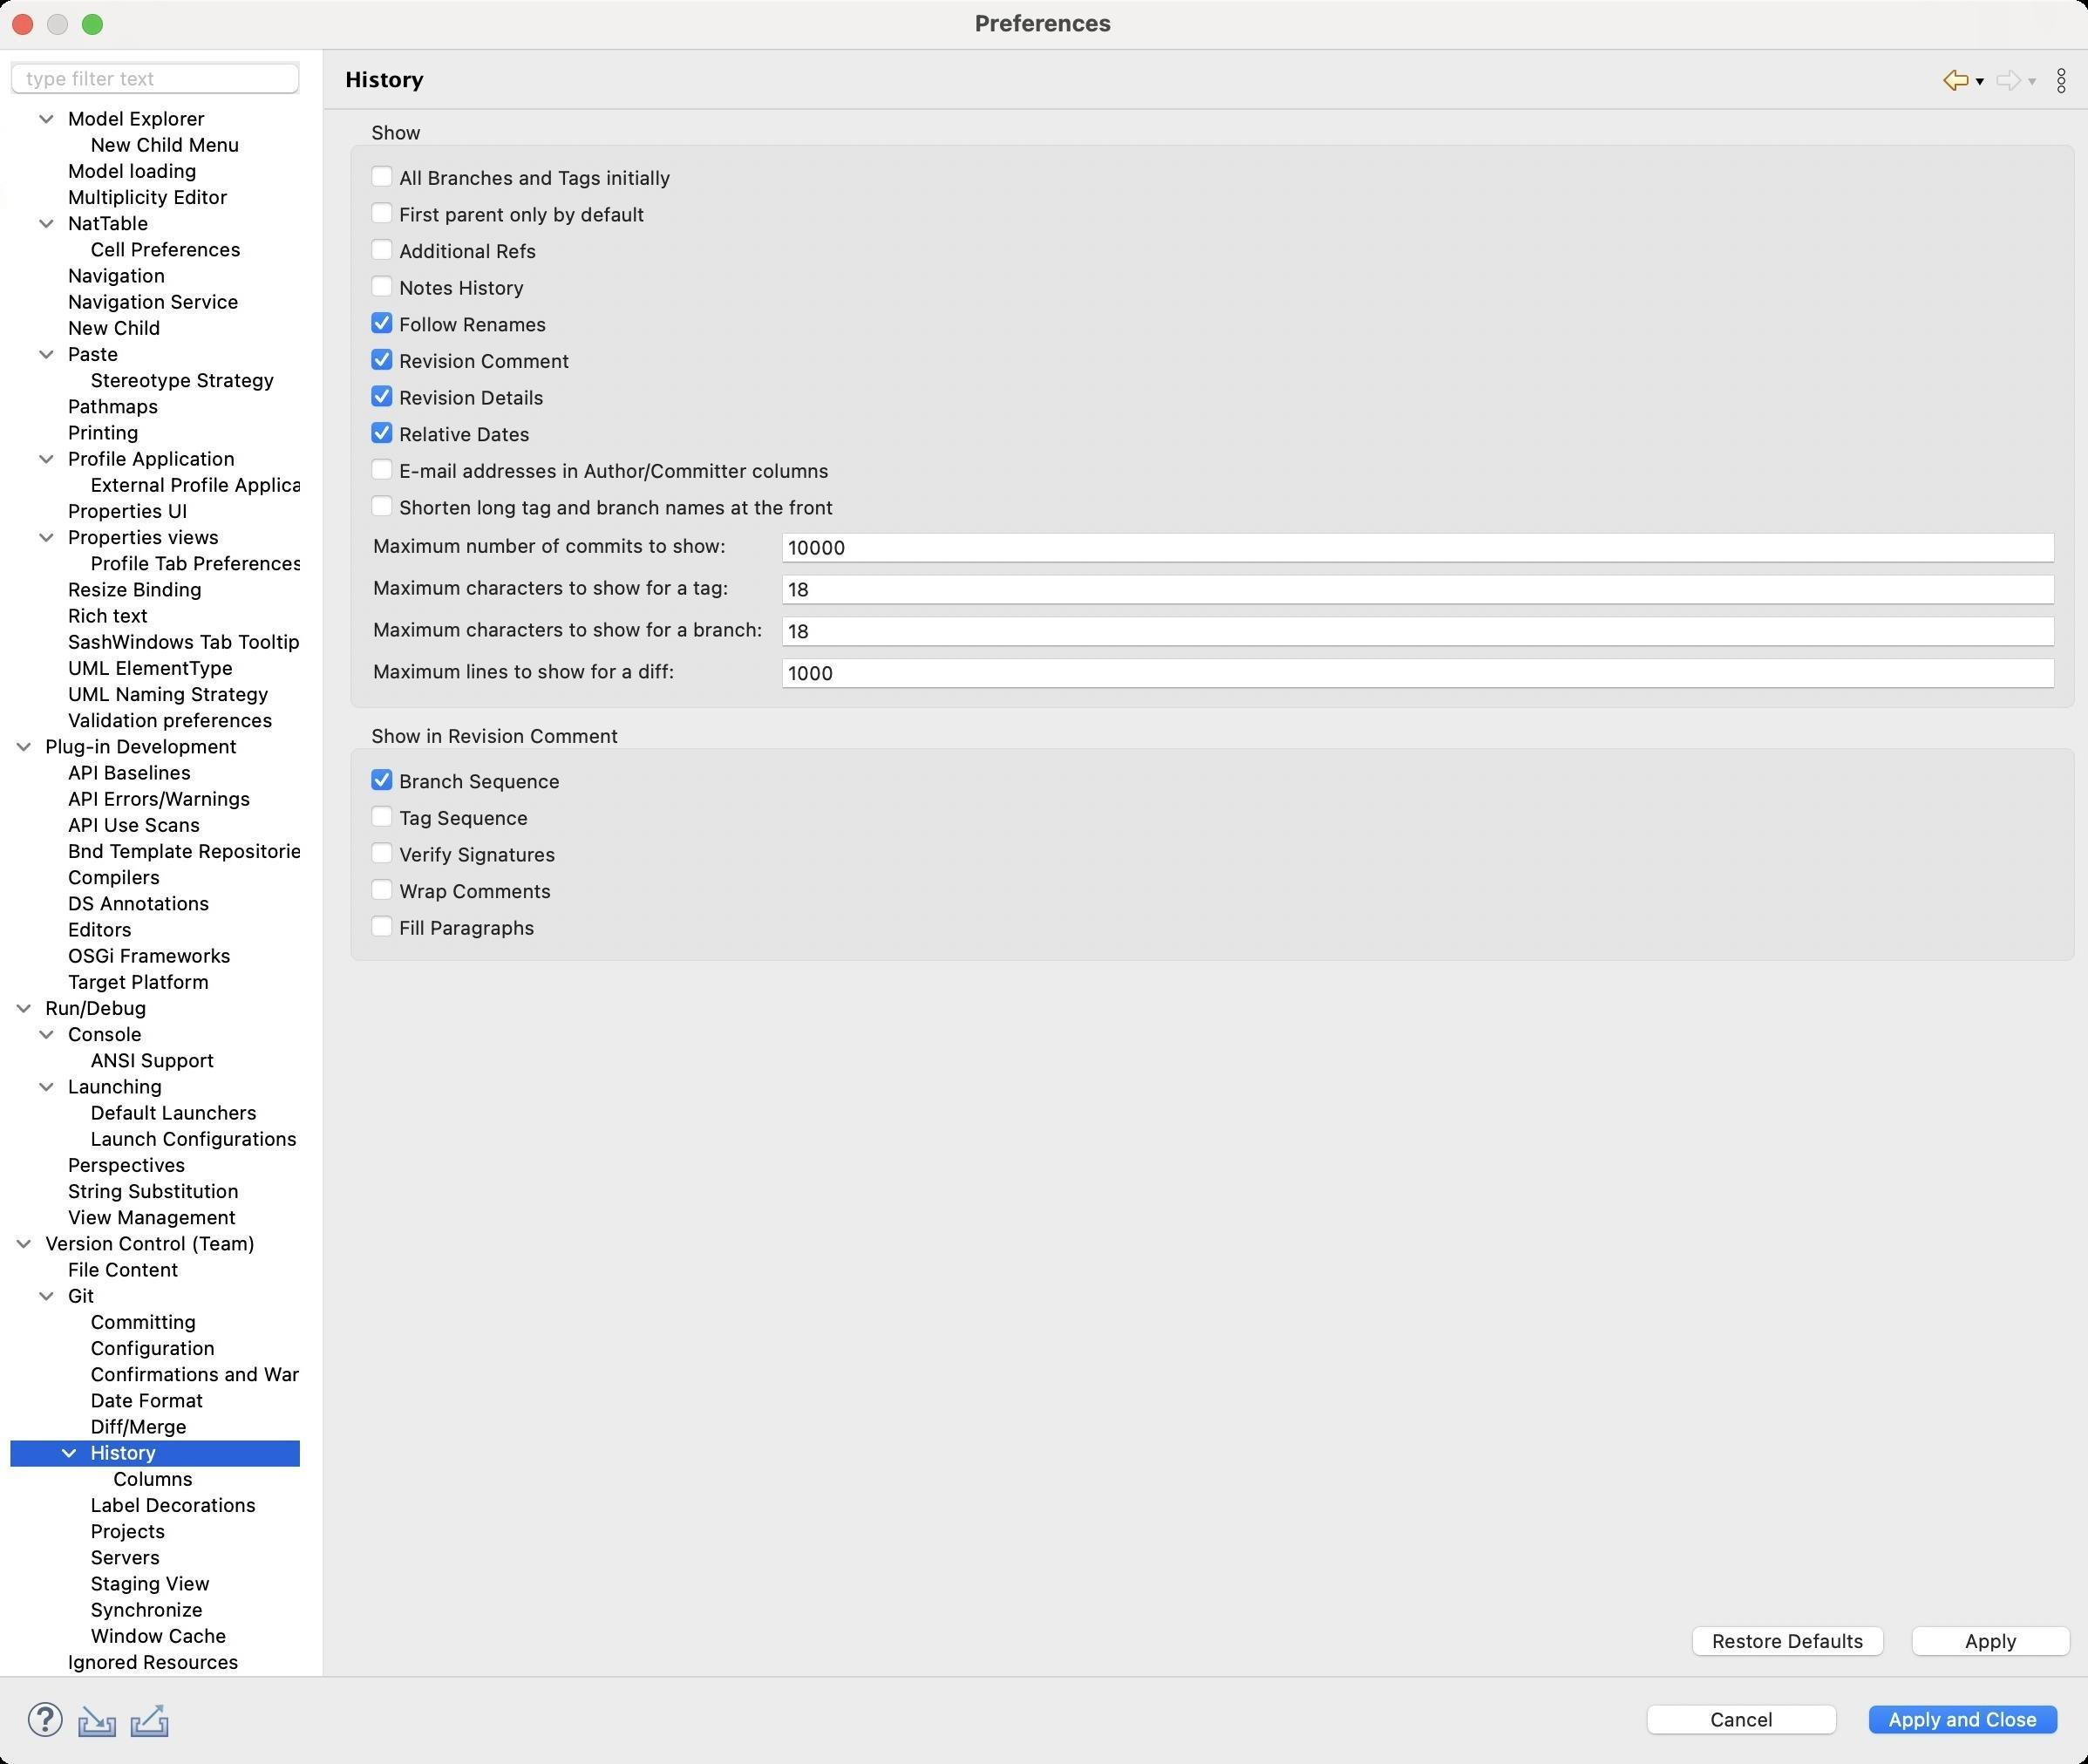
Accessibility tree:
{"name": "Preferences", "role": "AXWindow", "description": null, "role_description": "standard window", "value": null, "position": "480.00;38.00", "size": "1199;1012", "children": [{"name": "Apply_and_Close", "role": "AXButton", "description": null, "role_description": "button", "value": null, "position": "1067.00;974.00", "size": "120;27", "children": []}, {"name": "Cancel", "role": "AXButton", "description": null, "role_description": "button", "value": null, "position": "940.00;974.00", "size": "120;27", "children": []}, {"name": null, "role": "AXToolbar", "description": null, "role_description": "toolbar", "value": null, "position": "12.00;972.00", "size": "90;30", "children": [{"name": "Help", "role": "AXCheckBox", "description": null, "role_description": "checkbox", "value": 0, "position": "12.00;972.00", "size": "30;30", "children": []}, {"name": "Import", "role": "AXButton", "description": null, "role_description": "button", "value": null, "position": "42.00;972.00", "size": "30;30", "children": []}, {"name": "Export", "role": "AXButton", "description": null, "role_description": "button", "value": null, "position": "72.00;972.00", "size": "30;30", "children": []}]}, {"name": null, "role": "AXScrollArea", "description": null, "role_description": "scroll area", "value": null, "position": "199.00;69.00", "size": "995;887", "children": [{"name": "Apply", "role": "AXButton", "description": null, "role_description": "button", "value": null, "position": "1092.00;929.00", "size": "102;27", "children": []}, {"name": "Restore_Defaults", "role": "AXButton", "description": null, "role_description": "button", "value": null, "position": "966.00;929.00", "size": "121;27", "children": []}, {"name": null, "role": "AXGroup", "description": null, "role_description": "group", "value": null, "position": "199.00;415.00", "size": "995;140", "children": [{"name": "Fill_Paragraphs", "role": "AXCheckBox", "description": null, "role_description": "checkbox", "value": 0, "position": "213.00;524.00", "size": "99;16", "children": []}, {"name": "Wrap_Comments", "role": "AXCheckBox", "description": null, "role_description": "checkbox", "value": 0, "position": "213.00;503.00", "size": "109;16", "children": []}, {"name": "Verify_Signatures", "role": "AXCheckBox", "description": null, "role_description": "checkbox", "value": 0, "position": "213.00;482.00", "size": "111;16", "children": []}, {"name": "Tag_Sequence", "role": "AXCheckBox", "description": null, "role_description": "checkbox", "value": 0, "position": "213.00;461.00", "size": "96;16", "children": []}, {"name": "Branch_Sequence", "role": "AXCheckBox", "description": null, "role_description": "checkbox", "value": 1, "position": "213.00;440.00", "size": "114;16", "children": []}, {"name": null, "role": "AXStaticText", "description": null, "role_description": "text", "value": "Show in Revision Comment", "position": "210.00;415.00", "size": "150;14", "children": []}]}, {"name": null, "role": "AXGroup", "description": null, "role_description": "group", "value": null, "position": "199.00;69.00", "size": "995;341", "children": [{"name": null, "role": "AXTextField", "description": null, "role_description": "text field", "value": "1000", "position": "449.00;376.00", "size": "731;19", "children": []}, {"name": null, "role": "AXStaticText", "description": null, "role_description": "text", "value": "Maximum lines to show for a diff:", "position": "213.00;378.00", "size": "178;14", "children": []}, {"name": null, "role": "AXTextField", "description": null, "role_description": "text field", "value": "18", "position": "449.00;352.00", "size": "731;19", "children": []}, {"name": null, "role": "AXStaticText", "description": null, "role_description": "text", "value": "Maximum characters to show for a branch:", "position": "213.00;354.00", "size": "228;14", "children": []}, {"name": null, "role": "AXTextField", "description": null, "role_description": "text field", "value": "18", "position": "449.00;328.00", "size": "731;19", "children": []}, {"name": null, "role": "AXStaticText", "description": null, "role_description": "text", "value": "Maximum characters to show for a tag:", "position": "213.00;330.00", "size": "208;14", "children": []}, {"name": null, "role": "AXTextField", "description": null, "role_description": "text field", "value": "10000", "position": "449.00;304.00", "size": "731;19", "children": []}, {"name": null, "role": "AXStaticText", "description": null, "role_description": "text", "value": "Maximum number of commits to show:", "position": "213.00;306.00", "size": "207;14", "children": []}, {"name": "Shorten_long_tag_and_branch_names_at_the_front", "role": "AXCheckBox", "description": null, "role_description": "checkbox", "value": 0, "position": "213.00;283.00", "size": "270;16", "children": []}, {"name": "E-mail_addresses_in_Author/Committer_columns", "role": "AXCheckBox", "description": null, "role_description": "checkbox", "value": 0, "position": "213.00;262.00", "size": "268;16", "children": []}, {"name": "Relative_Dates", "role": "AXCheckBox", "description": null, "role_description": "checkbox", "value": 1, "position": "213.00;241.00", "size": "96;16", "children": []}, {"name": "Revision_Details", "role": "AXCheckBox", "description": null, "role_description": "checkbox", "value": 1, "position": "213.00;220.00", "size": "104;16", "children": []}, {"name": "Revision_Comment", "role": "AXCheckBox", "description": null, "role_description": "checkbox", "value": 1, "position": "213.00;199.00", "size": "119;16", "children": []}, {"name": "Follow_Renames", "role": "AXCheckBox", "description": null, "role_description": "checkbox", "value": 1, "position": "213.00;178.00", "size": "106;16", "children": []}, {"name": "Notes_History", "role": "AXCheckBox", "description": null, "role_description": "checkbox", "value": 0, "position": "213.00;157.00", "size": "93;16", "children": []}, {"name": "Additional_Refs", "role": "AXCheckBox", "description": null, "role_description": "checkbox", "value": 0, "position": "213.00;136.00", "size": "100;16", "children": []}, {"name": "First_parent_only_by_default", "role": "AXCheckBox", "description": null, "role_description": "checkbox", "value": 0, "position": "213.00;115.00", "size": "162;16", "children": []}, {"name": "All_Branches_and_Tags_initially", "role": "AXCheckBox", "description": null, "role_description": "checkbox", "value": 0, "position": "213.00;94.00", "size": "177;16", "children": []}, {"name": null, "role": "AXStaticText", "description": null, "role_description": "text", "value": "Show", "position": "210.00;69.00", "size": "37;14", "children": []}]}]}, {"name": null, "role": "AXToolbar", "description": "", "role_description": "toolbar", "value": null, "position": "1112.00;35.00", "size": "82;22", "children": [{"name": "Back_to_Diff/Merge", "role": "AXMenuButton", "description": null, "role_description": "menu button", "value": null, "position": "1112.00;35.00", "size": "22;22", "children": []}, {"name": "Forward", "role": "AXMenuButton", "description": null, "role_description": "menu button", "value": null, "position": "1142.00;35.00", "size": "22;22", "children": []}, {"name": "Additional_Dialog_Actions", "role": "AXButton", "description": null, "role_description": "button", "value": null, "position": "1172.00;35.00", "size": "22;22", "children": []}]}, {"name": null, "role": "AXStaticText", "description": "", "role_description": "text", "value": "History", "position": "196.00;35.00", "size": "909;21", "children": []}, {"name": null, "role": "AXSplitter", "description": null, "role_description": "splitter", "value": 180, "position": "180.00;28.00", "size": "5;933", "children": []}, {"name": null, "role": "AXScrollArea", "description": null, "role_description": "scroll area", "value": null, "position": "7.00;59.00", "size": "166;902", "children": [{"name": null, "role": "AXOutline", "description": null, "role_description": "outline", "value": null, "position": "7.00;-914.00", "size": "217;1890", "children": [{"name": null, "role": "AXRow", "description": null, "role_description": "outline row", "value": null, "position": "7.00;-914.00", "size": "217;15", "children": [{"name": null, "role": "AXGroup", "description": null, "role_description": "group", "value": null, "position": "7.00;-914.00", "size": "217;15", "children": [{"name": null, "role": "AXDisclosureTriangle", "description": null, "role_description": "disclosure triangle", "value": 0, "position": "9.00;-914.00", "size": "12;14", "children": []}, {"name": null, "role": "AXStaticText", "description": null, "role_description": "text", "value": "General", "position": "25.00;-914.00", "size": "198;14", "children": []}]}]}, {"name": null, "role": "AXRow", "description": null, "role_description": "outline row", "value": null, "position": "7.00;-899.00", "size": "217;15", "children": [{"name": null, "role": "AXGroup", "description": null, "role_description": "group", "value": null, "position": "7.00;-899.00", "size": "217;15", "children": [{"name": null, "role": "AXDisclosureTriangle", "description": null, "role_description": "disclosure triangle", "value": 0, "position": "9.00;-899.00", "size": "12;14", "children": []}, {"name": null, "role": "AXStaticText", "description": null, "role_description": "text", "value": "Alf", "position": "25.00;-899.00", "size": "198;14", "children": []}]}]}, {"name": null, "role": "AXRow", "description": null, "role_description": "outline row", "value": null, "position": "7.00;-884.00", "size": "217;15", "children": [{"name": null, "role": "AXGroup", "description": null, "role_description": "group", "value": null, "position": "7.00;-884.00", "size": "217;15", "children": [{"name": null, "role": "AXDisclosureTriangle", "description": null, "role_description": "disclosure triangle", "value": 0, "position": "9.00;-884.00", "size": "12;14", "children": []}, {"name": null, "role": "AXStaticText", "description": null, "role_description": "text", "value": "Ant", "position": "25.00;-884.00", "size": "198;14", "children": []}]}]}, {"name": null, "role": "AXRow", "description": null, "role_description": "outline row", "value": null, "position": "7.00;-869.00", "size": "217;15", "children": [{"name": null, "role": "AXGroup", "description": null, "role_description": "group", "value": null, "position": "7.00;-869.00", "size": "217;15", "children": [{"name": null, "role": "AXDisclosureTriangle", "description": null, "role_description": "disclosure triangle", "value": 0, "position": "9.00;-869.00", "size": "12;14", "children": []}, {"name": null, "role": "AXStaticText", "description": null, "role_description": "text", "value": "Context", "position": "25.00;-869.00", "size": "198;14", "children": []}]}]}, {"name": null, "role": "AXRow", "description": null, "role_description": "outline row", "value": null, "position": "7.00;-854.00", "size": "217;15", "children": [{"name": null, "role": "AXGroup", "description": null, "role_description": "group", "value": null, "position": "7.00;-854.00", "size": "217;15", "children": [{"name": null, "role": "AXDisclosureTriangle", "description": null, "role_description": "disclosure triangle", "value": 0, "position": "9.00;-854.00", "size": "12;14", "children": []}, {"name": null, "role": "AXStaticText", "description": null, "role_description": "text", "value": "CSS", "position": "25.00;-854.00", "size": "198;14", "children": []}]}]}, {"name": null, "role": "AXRow", "description": null, "role_description": "outline row", "value": null, "position": "7.00;-839.00", "size": "217;15", "children": [{"name": null, "role": "AXGroup", "description": null, "role_description": "group", "value": null, "position": "7.00;-839.00", "size": "217;15", "children": [{"name": null, "role": "AXDisclosureTriangle", "description": null, "role_description": "disclosure triangle", "value": 0, "position": "9.00;-839.00", "size": "12;14", "children": []}, {"name": null, "role": "AXStaticText", "description": null, "role_description": "text", "value": "EMF Compare", "position": "25.00;-839.00", "size": "198;14", "children": []}]}]}, {"name": null, "role": "AXRow", "description": null, "role_description": "outline row", "value": null, "position": "7.00;-824.00", "size": "217;15", "children": [{"name": null, "role": "AXGroup", "description": null, "role_description": "group", "value": null, "position": "7.00;-824.00", "size": "217;15", "children": [{"name": null, "role": "AXDisclosureTriangle", "description": null, "role_description": "disclosure triangle", "value": 0, "position": "9.00;-824.00", "size": "12;14", "children": []}, {"name": null, "role": "AXStaticText", "description": null, "role_description": "text", "value": "Help", "position": "25.00;-824.00", "size": "198;14", "children": []}]}]}, {"name": null, "role": "AXRow", "description": null, "role_description": "outline row", "value": null, "position": "7.00;-809.00", "size": "217;15", "children": [{"name": null, "role": "AXGroup", "description": null, "role_description": "group", "value": null, "position": "7.00;-809.00", "size": "217;15", "children": [{"name": null, "role": "AXDisclosureTriangle", "description": null, "role_description": "disclosure triangle", "value": 0, "position": "9.00;-809.00", "size": "12;14", "children": []}, {"name": null, "role": "AXStaticText", "description": null, "role_description": "text", "value": "Install/Update", "position": "25.00;-809.00", "size": "198;14", "children": []}]}]}, {"name": null, "role": "AXRow", "description": null, "role_description": "outline row", "value": null, "position": "7.00;-794.00", "size": "217;15", "children": [{"name": null, "role": "AXGroup", "description": null, "role_description": "group", "value": null, "position": "7.00;-794.00", "size": "217;15", "children": [{"name": null, "role": "AXDisclosureTriangle", "description": null, "role_description": "disclosure triangle", "value": 1, "position": "9.00;-794.00", "size": "12;14", "children": []}, {"name": null, "role": "AXStaticText", "description": null, "role_description": "text", "value": "Java", "position": "25.00;-794.00", "size": "198;14", "children": []}]}]}, {"name": null, "role": "AXRow", "description": null, "role_description": "outline row", "value": null, "position": "7.00;-779.00", "size": "217;15", "children": [{"name": null, "role": "AXGroup", "description": null, "role_description": "group", "value": null, "position": "7.00;-779.00", "size": "217;15", "children": [{"name": null, "role": "AXDisclosureTriangle", "description": null, "role_description": "disclosure triangle", "value": 0, "position": "22.00;-779.00", "size": "12;14", "children": []}, {"name": null, "role": "AXStaticText", "description": null, "role_description": "text", "value": "Appearance", "position": "38.00;-779.00", "size": "185;14", "children": []}]}]}, {"name": null, "role": "AXRow", "description": null, "role_description": "outline row", "value": null, "position": "7.00;-764.00", "size": "217;15", "children": [{"name": null, "role": "AXGroup", "description": null, "role_description": "group", "value": null, "position": "7.00;-764.00", "size": "217;15", "children": [{"name": null, "role": "AXDisclosureTriangle", "description": null, "role_description": "disclosure triangle", "value": 0, "position": "22.00;-764.00", "size": "12;14", "children": []}, {"name": null, "role": "AXStaticText", "description": null, "role_description": "text", "value": "Build Path", "position": "38.00;-764.00", "size": "185;14", "children": []}]}]}, {"name": null, "role": "AXRow", "description": null, "role_description": "outline row", "value": null, "position": "7.00;-749.00", "size": "217;15", "children": [{"name": null, "role": "AXStaticText", "description": null, "role_description": "text", "value": "Bytecode Outline", "position": "38.00;-749.00", "size": "185;14", "children": []}]}, {"name": null, "role": "AXRow", "description": null, "role_description": "outline row", "value": null, "position": "7.00;-734.00", "size": "217;15", "children": [{"name": null, "role": "AXGroup", "description": null, "role_description": "group", "value": null, "position": "7.00;-734.00", "size": "217;15", "children": [{"name": null, "role": "AXDisclosureTriangle", "description": null, "role_description": "disclosure triangle", "value": 0, "position": "22.00;-734.00", "size": "12;14", "children": []}, {"name": null, "role": "AXStaticText", "description": null, "role_description": "text", "value": "Code Style", "position": "38.00;-734.00", "size": "185;14", "children": []}]}]}, {"name": null, "role": "AXRow", "description": null, "role_description": "outline row", "value": null, "position": "7.00;-719.00", "size": "217;15", "children": [{"name": null, "role": "AXGroup", "description": null, "role_description": "group", "value": null, "position": "7.00;-719.00", "size": "217;15", "children": [{"name": null, "role": "AXDisclosureTriangle", "description": null, "role_description": "disclosure triangle", "value": 1, "position": "22.00;-719.00", "size": "12;14", "children": []}, {"name": null, "role": "AXStaticText", "description": null, "role_description": "text", "value": "Compiler", "position": "38.00;-719.00", "size": "185;14", "children": []}]}]}, {"name": null, "role": "AXRow", "description": null, "role_description": "outline row", "value": null, "position": "7.00;-704.00", "size": "217;15", "children": [{"name": null, "role": "AXStaticText", "description": null, "role_description": "text", "value": "Building", "position": "51.00;-704.00", "size": "172;14", "children": []}]}, {"name": null, "role": "AXRow", "description": null, "role_description": "outline row", "value": null, "position": "7.00;-689.00", "size": "217;15", "children": [{"name": null, "role": "AXStaticText", "description": null, "role_description": "text", "value": "Errors/Warnings", "position": "51.00;-689.00", "size": "172;14", "children": []}]}, {"name": null, "role": "AXRow", "description": null, "role_description": "outline row", "value": null, "position": "7.00;-674.00", "size": "217;15", "children": [{"name": null, "role": "AXStaticText", "description": null, "role_description": "text", "value": "Javadoc", "position": "51.00;-674.00", "size": "172;14", "children": []}]}, {"name": null, "role": "AXRow", "description": null, "role_description": "outline row", "value": null, "position": "7.00;-659.00", "size": "217;15", "children": [{"name": null, "role": "AXStaticText", "description": null, "role_description": "text", "value": "Task Tags", "position": "51.00;-659.00", "size": "172;14", "children": []}]}, {"name": null, "role": "AXRow", "description": null, "role_description": "outline row", "value": null, "position": "7.00;-644.00", "size": "217;15", "children": [{"name": null, "role": "AXGroup", "description": null, "role_description": "group", "value": null, "position": "7.00;-644.00", "size": "217;15", "children": [{"name": null, "role": "AXDisclosureTriangle", "description": null, "role_description": "disclosure triangle", "value": 1, "position": "22.00;-644.00", "size": "12;14", "children": []}, {"name": null, "role": "AXStaticText", "description": null, "role_description": "text", "value": "Debug", "position": "38.00;-644.00", "size": "185;14", "children": []}]}]}, {"name": null, "role": "AXRow", "description": null, "role_description": "outline row", "value": null, "position": "7.00;-629.00", "size": "217;15", "children": [{"name": null, "role": "AXStaticText", "description": null, "role_description": "text", "value": "Detail Formatters", "position": "51.00;-629.00", "size": "172;14", "children": []}]}, {"name": null, "role": "AXRow", "description": null, "role_description": "outline row", "value": null, "position": "7.00;-614.00", "size": "217;15", "children": [{"name": null, "role": "AXStaticText", "description": null, "role_description": "text", "value": "Heap Walking", "position": "51.00;-614.00", "size": "172;14", "children": []}]}, {"name": null, "role": "AXRow", "description": null, "role_description": "outline row", "value": null, "position": "7.00;-599.00", "size": "217;15", "children": [{"name": null, "role": "AXStaticText", "description": null, "role_description": "text", "value": "Logical Structures", "position": "51.00;-599.00", "size": "172;14", "children": []}]}, {"name": null, "role": "AXRow", "description": null, "role_description": "outline row", "value": null, "position": "7.00;-584.00", "size": "217;15", "children": [{"name": null, "role": "AXStaticText", "description": null, "role_description": "text", "value": "Primitive Display Options", "position": "51.00;-584.00", "size": "172;14", "children": []}]}, {"name": null, "role": "AXRow", "description": null, "role_description": "outline row", "value": null, "position": "7.00;-569.00", "size": "217;15", "children": [{"name": null, "role": "AXStaticText", "description": null, "role_description": "text", "value": "Step Filtering", "position": "51.00;-569.00", "size": "172;14", "children": []}]}, {"name": null, "role": "AXRow", "description": null, "role_description": "outline row", "value": null, "position": "7.00;-554.00", "size": "217;15", "children": [{"name": null, "role": "AXGroup", "description": null, "role_description": "group", "value": null, "position": "7.00;-554.00", "size": "217;15", "children": [{"name": null, "role": "AXDisclosureTriangle", "description": null, "role_description": "disclosure triangle", "value": 1, "position": "22.00;-554.00", "size": "12;14", "children": []}, {"name": null, "role": "AXStaticText", "description": null, "role_description": "text", "value": "Editor", "position": "38.00;-554.00", "size": "185;14", "children": []}]}]}, {"name": null, "role": "AXRow", "description": null, "role_description": "outline row", "value": null, "position": "7.00;-539.00", "size": "217;15", "children": [{"name": null, "role": "AXStaticText", "description": null, "role_description": "text", "value": "Code Minings", "position": "51.00;-539.00", "size": "172;14", "children": []}]}, {"name": null, "role": "AXRow", "description": null, "role_description": "outline row", "value": null, "position": "7.00;-524.00", "size": "217;15", "children": [{"name": null, "role": "AXGroup", "description": null, "role_description": "group", "value": null, "position": "7.00;-524.00", "size": "217;15", "children": [{"name": null, "role": "AXDisclosureTriangle", "description": null, "role_description": "disclosure triangle", "value": 1, "position": "35.00;-524.00", "size": "12;14", "children": []}, {"name": null, "role": "AXStaticText", "description": null, "role_description": "text", "value": "Content Assist", "position": "51.00;-524.00", "size": "172;14", "children": []}]}]}, {"name": null, "role": "AXRow", "description": null, "role_description": "outline row", "value": null, "position": "7.00;-509.00", "size": "217;15", "children": [{"name": null, "role": "AXStaticText", "description": null, "role_description": "text", "value": "Advanced", "position": "64.00;-509.00", "size": "159;14", "children": []}]}, {"name": null, "role": "AXRow", "description": null, "role_description": "outline row", "value": null, "position": "7.00;-494.00", "size": "217;15", "children": [{"name": null, "role": "AXStaticText", "description": null, "role_description": "text", "value": "Favorites", "position": "64.00;-494.00", "size": "159;14", "children": []}]}, {"name": null, "role": "AXRow", "description": null, "role_description": "outline row", "value": null, "position": "7.00;-479.00", "size": "217;15", "children": [{"name": null, "role": "AXStaticText", "description": null, "role_description": "text", "value": "Folding", "position": "51.00;-479.00", "size": "172;14", "children": []}]}, {"name": null, "role": "AXRow", "description": null, "role_description": "outline row", "value": null, "position": "7.00;-464.00", "size": "217;15", "children": [{"name": null, "role": "AXStaticText", "description": null, "role_description": "text", "value": "Hovers", "position": "51.00;-464.00", "size": "172;14", "children": []}]}, {"name": null, "role": "AXRow", "description": null, "role_description": "outline row", "value": null, "position": "7.00;-449.00", "size": "217;15", "children": [{"name": null, "role": "AXStaticText", "description": null, "role_description": "text", "value": "Mark Occurrences", "position": "51.00;-449.00", "size": "172;14", "children": []}]}, {"name": null, "role": "AXRow", "description": null, "role_description": "outline row", "value": null, "position": "7.00;-434.00", "size": "217;15", "children": [{"name": null, "role": "AXStaticText", "description": null, "role_description": "text", "value": "Save Actions", "position": "51.00;-434.00", "size": "172;14", "children": []}]}, {"name": null, "role": "AXRow", "description": null, "role_description": "outline row", "value": null, "position": "7.00;-419.00", "size": "217;15", "children": [{"name": null, "role": "AXStaticText", "description": null, "role_description": "text", "value": "Syntax Coloring", "position": "51.00;-419.00", "size": "172;14", "children": []}]}, {"name": null, "role": "AXRow", "description": null, "role_description": "outline row", "value": null, "position": "7.00;-404.00", "size": "217;15", "children": [{"name": null, "role": "AXStaticText", "description": null, "role_description": "text", "value": "Templates", "position": "51.00;-404.00", "size": "172;14", "children": []}]}, {"name": null, "role": "AXRow", "description": null, "role_description": "outline row", "value": null, "position": "7.00;-389.00", "size": "217;15", "children": [{"name": null, "role": "AXStaticText", "description": null, "role_description": "text", "value": "Typing", "position": "51.00;-389.00", "size": "172;14", "children": []}]}, {"name": null, "role": "AXRow", "description": null, "role_description": "outline row", "value": null, "position": "7.00;-374.00", "size": "217;15", "children": [{"name": null, "role": "AXGroup", "description": null, "role_description": "group", "value": null, "position": "7.00;-374.00", "size": "217;15", "children": [{"name": null, "role": "AXDisclosureTriangle", "description": null, "role_description": "disclosure triangle", "value": 1, "position": "22.00;-374.00", "size": "12;14", "children": []}, {"name": null, "role": "AXStaticText", "description": null, "role_description": "text", "value": "Installed JREs", "position": "38.00;-374.00", "size": "185;14", "children": []}]}]}, {"name": null, "role": "AXRow", "description": null, "role_description": "outline row", "value": null, "position": "7.00;-359.00", "size": "217;15", "children": [{"name": null, "role": "AXStaticText", "description": null, "role_description": "text", "value": "Execution Environments", "position": "51.00;-359.00", "size": "172;14", "children": []}]}, {"name": null, "role": "AXRow", "description": null, "role_description": "outline row", "value": null, "position": "7.00;-344.00", "size": "217;15", "children": [{"name": null, "role": "AXStaticText", "description": null, "role_description": "text", "value": "JUnit", "position": "38.00;-344.00", "size": "185;14", "children": []}]}, {"name": null, "role": "AXRow", "description": null, "role_description": "outline row", "value": null, "position": "7.00;-329.00", "size": "217;15", "children": [{"name": null, "role": "AXStaticText", "description": null, "role_description": "text", "value": "Launching", "position": "38.00;-329.00", "size": "185;14", "children": []}]}, {"name": null, "role": "AXRow", "description": null, "role_description": "outline row", "value": null, "position": "7.00;-314.00", "size": "217;15", "children": [{"name": null, "role": "AXStaticText", "description": null, "role_description": "text", "value": "Properties Files Editor", "position": "38.00;-314.00", "size": "185;14", "children": []}]}, {"name": null, "role": "AXRow", "description": null, "role_description": "outline row", "value": null, "position": "7.00;-299.00", "size": "217;15", "children": [{"name": null, "role": "AXGroup", "description": null, "role_description": "group", "value": null, "position": "7.00;-299.00", "size": "217;15", "children": [{"name": null, "role": "AXDisclosureTriangle", "description": null, "role_description": "disclosure triangle", "value": 1, "position": "9.00;-299.00", "size": "12;14", "children": []}, {"name": null, "role": "AXStaticText", "description": null, "role_description": "text", "value": "Logic Diagrams", "position": "25.00;-299.00", "size": "198;14", "children": []}]}]}, {"name": null, "role": "AXRow", "description": null, "role_description": "outline row", "value": null, "position": "7.00;-284.00", "size": "217;15", "children": [{"name": null, "role": "AXGroup", "description": null, "role_description": "group", "value": null, "position": "7.00;-284.00", "size": "217;15", "children": [{"name": null, "role": "AXDisclosureTriangle", "description": null, "role_description": "disclosure triangle", "value": 1, "position": "22.00;-284.00", "size": "12;14", "children": []}, {"name": null, "role": "AXStaticText", "description": null, "role_description": "text", "value": "Appearance", "position": "38.00;-284.00", "size": "185;14", "children": []}]}]}, {"name": null, "role": "AXRow", "description": null, "role_description": "outline row", "value": null, "position": "7.00;-269.00", "size": "217;15", "children": [{"name": null, "role": "AXStaticText", "description": null, "role_description": "text", "value": "Connections", "position": "51.00;-269.00", "size": "172;14", "children": []}]}, {"name": null, "role": "AXRow", "description": null, "role_description": "outline row", "value": null, "position": "7.00;-254.00", "size": "217;15", "children": [{"name": null, "role": "AXStaticText", "description": null, "role_description": "text", "value": "Path Maps", "position": "38.00;-254.00", "size": "185;14", "children": []}]}, {"name": null, "role": "AXRow", "description": null, "role_description": "outline row", "value": null, "position": "7.00;-239.00", "size": "217;15", "children": [{"name": null, "role": "AXStaticText", "description": null, "role_description": "text", "value": "Printing", "position": "38.00;-239.00", "size": "185;14", "children": []}]}, {"name": null, "role": "AXRow", "description": null, "role_description": "outline row", "value": null, "position": "7.00;-224.00", "size": "217;15", "children": [{"name": null, "role": "AXStaticText", "description": null, "role_description": "text", "value": "Rulers and Grid", "position": "38.00;-224.00", "size": "185;14", "children": []}]}, {"name": null, "role": "AXRow", "description": null, "role_description": "outline row", "value": null, "position": "7.00;-209.00", "size": "217;15", "children": [{"name": null, "role": "AXStaticText", "description": null, "role_description": "text", "value": "Model Editor", "position": "25.00;-209.00", "size": "198;14", "children": []}]}, {"name": null, "role": "AXRow", "description": null, "role_description": "outline row", "value": null, "position": "7.00;-194.00", "size": "217;15", "children": [{"name": null, "role": "AXGroup", "description": null, "role_description": "group", "value": null, "position": "7.00;-194.00", "size": "217;15", "children": [{"name": null, "role": "AXDisclosureTriangle", "description": null, "role_description": "disclosure triangle", "value": 0, "position": "9.00;-194.00", "size": "12;14", "children": []}, {"name": null, "role": "AXStaticText", "description": null, "role_description": "text", "value": "Model Validation", "position": "25.00;-194.00", "size": "198;14", "children": []}]}]}, {"name": null, "role": "AXRow", "description": null, "role_description": "outline row", "value": null, "position": "7.00;-179.00", "size": "217;15", "children": [{"name": null, "role": "AXGroup", "description": null, "role_description": "group", "value": null, "position": "7.00;-179.00", "size": "217;15", "children": [{"name": null, "role": "AXDisclosureTriangle", "description": null, "role_description": "disclosure triangle", "value": 0, "position": "9.00;-179.00", "size": "12;14", "children": []}, {"name": null, "role": "AXStaticText", "description": null, "role_description": "text", "value": "OCL", "position": "25.00;-179.00", "size": "198;14", "children": []}]}]}, {"name": null, "role": "AXRow", "description": null, "role_description": "outline row", "value": null, "position": "7.00;-164.00", "size": "217;15", "children": [{"name": null, "role": "AXGroup", "description": null, "role_description": "group", "value": null, "position": "7.00;-164.00", "size": "217;15", "children": [{"name": null, "role": "AXDisclosureTriangle", "description": null, "role_description": "disclosure triangle", "value": 1, "position": "9.00;-164.00", "size": "12;14", "children": []}, {"name": null, "role": "AXStaticText", "description": null, "role_description": "text", "value": "Papyrus", "position": "25.00;-164.00", "size": "198;14", "children": []}]}]}, {"name": null, "role": "AXRow", "description": null, "role_description": "outline row", "value": null, "position": "7.00;-149.00", "size": "217;15", "children": [{"name": null, "role": "AXStaticText", "description": null, "role_description": "text", "value": "Architecture Contexts", "position": "38.00;-149.00", "size": "185;14", "children": []}]}, {"name": null, "role": "AXRow", "description": null, "role_description": "outline row", "value": null, "position": "7.00;-134.00", "size": "217;15", "children": [{"name": null, "role": "AXGroup", "description": null, "role_description": "group", "value": null, "position": "7.00;-134.00", "size": "217;15", "children": [{"name": null, "role": "AXDisclosureTriangle", "description": null, "role_description": "disclosure triangle", "value": 1, "position": "22.00;-134.00", "size": "12;14", "children": []}, {"name": null, "role": "AXStaticText", "description": null, "role_description": "text", "value": "Automated Model Completion", "position": "38.00;-134.00", "size": "185;14", "children": []}]}]}, {"name": null, "role": "AXRow", "description": null, "role_description": "outline row", "value": null, "position": "7.00;-119.00", "size": "217;15", "children": [{"name": null, "role": "AXStaticText", "description": null, "role_description": "text", "value": "Activities", "position": "51.00;-119.00", "size": "172;14", "children": []}]}, {"name": null, "role": "AXRow", "description": null, "role_description": "outline row", "value": null, "position": "7.00;-104.00", "size": "217;15", "children": [{"name": null, "role": "AXStaticText", "description": null, "role_description": "text", "value": "Connection Tools", "position": "38.00;-104.00", "size": "185;14", "children": []}]}, {"name": null, "role": "AXRow", "description": null, "role_description": "outline row", "value": null, "position": "7.00;-89.00", "size": "217;15", "children": [{"name": null, "role": "AXStaticText", "description": null, "role_description": "text", "value": "CSS Theme", "position": "38.00;-89.00", "size": "185;14", "children": []}]}, {"name": null, "role": "AXRow", "description": null, "role_description": "outline row", "value": null, "position": "7.00;-74.00", "size": "217;15", "children": [{"name": null, "role": "AXGroup", "description": null, "role_description": "group", "value": null, "position": "7.00;-74.00", "size": "217;15", "children": [{"name": null, "role": "AXDisclosureTriangle", "description": null, "role_description": "disclosure triangle", "value": 0, "position": "22.00;-74.00", "size": "12;14", "children": []}, {"name": null, "role": "AXStaticText", "description": null, "role_description": "text", "value": "Diagrams", "position": "38.00;-74.00", "size": "185;14", "children": []}]}]}, {"name": null, "role": "AXRow", "description": null, "role_description": "outline row", "value": null, "position": "7.00;-59.00", "size": "217;15", "children": [{"name": null, "role": "AXStaticText", "description": null, "role_description": "text", "value": "Documentation View", "position": "38.00;-59.00", "size": "185;14", "children": []}]}, {"name": null, "role": "AXRow", "description": null, "role_description": "outline row", "value": null, "position": "7.00;-44.00", "size": "217;15", "children": [{"name": null, "role": "AXStaticText", "description": null, "role_description": "text", "value": "Drag and drop", "position": "38.00;-44.00", "size": "185;14", "children": []}]}, {"name": null, "role": "AXRow", "description": null, "role_description": "outline row", "value": null, "position": "7.00;-29.00", "size": "217;15", "children": [{"name": null, "role": "AXStaticText", "description": null, "role_description": "text", "value": "Editor", "position": "38.00;-29.00", "size": "185;14", "children": []}]}, {"name": null, "role": "AXRow", "description": null, "role_description": "outline row", "value": null, "position": "7.00;-14.00", "size": "217;15", "children": [{"name": null, "role": "AXStaticText", "description": null, "role_description": "text", "value": "Editor Welcome Page", "position": "38.00;-14.00", "size": "185;14", "children": []}]}, {"name": null, "role": "AXRow", "description": null, "role_description": "outline row", "value": null, "position": "7.00;1.00", "size": "217;15", "children": [{"name": null, "role": "AXGroup", "description": null, "role_description": "group", "value": null, "position": "7.00;1.00", "size": "217;15", "children": [{"name": null, "role": "AXDisclosureTriangle", "description": null, "role_description": "disclosure triangle", "value": 0, "position": "22.00;1.00", "size": "12;14", "children": []}, {"name": null, "role": "AXStaticText", "description": null, "role_description": "text", "value": "Embedded Editors", "position": "38.00;1.00", "size": "185;14", "children": []}]}]}, {"name": null, "role": "AXRow", "description": null, "role_description": "outline row", "value": null, "position": "7.00;16.00", "size": "217;15", "children": [{"name": null, "role": "AXStaticText", "description": null, "role_description": "text", "value": "HTML Export", "position": "38.00;16.00", "size": "185;14", "children": []}]}, {"name": null, "role": "AXRow", "description": null, "role_description": "outline row", "value": null, "position": "7.00;31.00", "size": "217;15", "children": [{"name": null, "role": "AXStaticText", "description": null, "role_description": "text", "value": "Hyperlink Service", "position": "38.00;31.00", "size": "185;14", "children": []}]}, {"name": null, "role": "AXRow", "description": null, "role_description": "outline row", "value": null, "position": "7.00;46.00", "size": "217;15", "children": [{"name": null, "role": "AXStaticText", "description": null, "role_description": "text", "value": "Internationalization", "position": "38.00;46.00", "size": "185;14", "children": []}]}, {"name": null, "role": "AXRow", "description": null, "role_description": "outline row", "value": null, "position": "7.00;61.00", "size": "217;15", "children": [{"name": null, "role": "AXGroup", "description": null, "role_description": "group", "value": null, "position": "7.00;61.00", "size": "217;15", "children": [{"name": null, "role": "AXDisclosureTriangle", "description": null, "role_description": "disclosure triangle", "value": 1, "position": "22.00;61.00", "size": "12;14", "children": []}, {"name": null, "role": "AXStaticText", "description": null, "role_description": "text", "value": "Model Explorer", "position": "38.00;61.00", "size": "185;14", "children": []}]}]}, {"name": null, "role": "AXRow", "description": null, "role_description": "outline row", "value": null, "position": "7.00;76.00", "size": "217;15", "children": [{"name": null, "role": "AXStaticText", "description": null, "role_description": "text", "value": "New Child Menu", "position": "51.00;76.00", "size": "172;14", "children": []}]}, {"name": null, "role": "AXRow", "description": null, "role_description": "outline row", "value": null, "position": "7.00;91.00", "size": "217;15", "children": [{"name": null, "role": "AXStaticText", "description": null, "role_description": "text", "value": "Model loading", "position": "38.00;91.00", "size": "185;14", "children": []}]}, {"name": null, "role": "AXRow", "description": null, "role_description": "outline row", "value": null, "position": "7.00;106.00", "size": "217;15", "children": [{"name": null, "role": "AXStaticText", "description": null, "role_description": "text", "value": "Multiplicity Editor", "position": "38.00;106.00", "size": "185;14", "children": []}]}, {"name": null, "role": "AXRow", "description": null, "role_description": "outline row", "value": null, "position": "7.00;121.00", "size": "217;15", "children": [{"name": null, "role": "AXGroup", "description": null, "role_description": "group", "value": null, "position": "7.00;121.00", "size": "217;15", "children": [{"name": null, "role": "AXDisclosureTriangle", "description": null, "role_description": "disclosure triangle", "value": 1, "position": "22.00;121.00", "size": "12;14", "children": []}, {"name": null, "role": "AXStaticText", "description": null, "role_description": "text", "value": "NatTable", "position": "38.00;121.00", "size": "185;14", "children": []}]}]}, {"name": null, "role": "AXRow", "description": null, "role_description": "outline row", "value": null, "position": "7.00;136.00", "size": "217;15", "children": [{"name": null, "role": "AXStaticText", "description": null, "role_description": "text", "value": "Cell Preferences", "position": "51.00;136.00", "size": "172;14", "children": []}]}, {"name": null, "role": "AXRow", "description": null, "role_description": "outline row", "value": null, "position": "7.00;151.00", "size": "217;15", "children": [{"name": null, "role": "AXStaticText", "description": null, "role_description": "text", "value": "Navigation", "position": "38.00;151.00", "size": "185;14", "children": []}]}, {"name": null, "role": "AXRow", "description": null, "role_description": "outline row", "value": null, "position": "7.00;166.00", "size": "217;15", "children": [{"name": null, "role": "AXStaticText", "description": null, "role_description": "text", "value": "Navigation Service", "position": "38.00;166.00", "size": "185;14", "children": []}]}, {"name": null, "role": "AXRow", "description": null, "role_description": "outline row", "value": null, "position": "7.00;181.00", "size": "217;15", "children": [{"name": null, "role": "AXStaticText", "description": null, "role_description": "text", "value": "New Child", "position": "38.00;181.00", "size": "185;14", "children": []}]}, {"name": null, "role": "AXRow", "description": null, "role_description": "outline row", "value": null, "position": "7.00;196.00", "size": "217;15", "children": [{"name": null, "role": "AXGroup", "description": null, "role_description": "group", "value": null, "position": "7.00;196.00", "size": "217;15", "children": [{"name": null, "role": "AXDisclosureTriangle", "description": null, "role_description": "disclosure triangle", "value": 1, "position": "22.00;196.00", "size": "12;14", "children": []}, {"name": null, "role": "AXStaticText", "description": null, "role_description": "text", "value": "Paste", "position": "38.00;196.00", "size": "185;14", "children": []}]}]}, {"name": null, "role": "AXRow", "description": null, "role_description": "outline row", "value": null, "position": "7.00;211.00", "size": "217;15", "children": [{"name": null, "role": "AXStaticText", "description": null, "role_description": "text", "value": "Stereotype Strategy", "position": "51.00;211.00", "size": "172;14", "children": []}]}, {"name": null, "role": "AXRow", "description": null, "role_description": "outline row", "value": null, "position": "7.00;226.00", "size": "217;15", "children": [{"name": null, "role": "AXStaticText", "description": null, "role_description": "text", "value": "Pathmaps", "position": "38.00;226.00", "size": "185;14", "children": []}]}, {"name": null, "role": "AXRow", "description": null, "role_description": "outline row", "value": null, "position": "7.00;241.00", "size": "217;15", "children": [{"name": null, "role": "AXStaticText", "description": null, "role_description": "text", "value": "Printing", "position": "38.00;241.00", "size": "185;14", "children": []}]}, {"name": null, "role": "AXRow", "description": null, "role_description": "outline row", "value": null, "position": "7.00;256.00", "size": "217;15", "children": [{"name": null, "role": "AXGroup", "description": null, "role_description": "group", "value": null, "position": "7.00;256.00", "size": "217;15", "children": [{"name": null, "role": "AXDisclosureTriangle", "description": null, "role_description": "disclosure triangle", "value": 1, "position": "22.00;256.00", "size": "12;14", "children": []}, {"name": null, "role": "AXStaticText", "description": null, "role_description": "text", "value": "Profile Application", "position": "38.00;256.00", "size": "185;14", "children": []}]}]}, {"name": null, "role": "AXRow", "description": null, "role_description": "outline row", "value": null, "position": "7.00;271.00", "size": "217;15", "children": [{"name": null, "role": "AXStaticText", "description": null, "role_description": "text", "value": "External Profile Applications tool", "position": "51.00;271.00", "size": "172;14", "children": []}]}, {"name": null, "role": "AXRow", "description": null, "role_description": "outline row", "value": null, "position": "7.00;286.00", "size": "217;15", "children": [{"name": null, "role": "AXStaticText", "description": null, "role_description": "text", "value": "Properties UI", "position": "38.00;286.00", "size": "185;14", "children": []}]}, {"name": null, "role": "AXRow", "description": null, "role_description": "outline row", "value": null, "position": "7.00;301.00", "size": "217;15", "children": [{"name": null, "role": "AXGroup", "description": null, "role_description": "group", "value": null, "position": "7.00;301.00", "size": "217;15", "children": [{"name": null, "role": "AXDisclosureTriangle", "description": null, "role_description": "disclosure triangle", "value": 1, "position": "22.00;301.00", "size": "12;14", "children": []}, {"name": null, "role": "AXStaticText", "description": null, "role_description": "text", "value": "Properties views", "position": "38.00;301.00", "size": "185;14", "children": []}]}]}, {"name": null, "role": "AXRow", "description": null, "role_description": "outline row", "value": null, "position": "7.00;316.00", "size": "217;15", "children": [{"name": null, "role": "AXStaticText", "description": null, "role_description": "text", "value": "Profile Tab Preferences", "position": "51.00;316.00", "size": "172;14", "children": []}]}, {"name": null, "role": "AXRow", "description": null, "role_description": "outline row", "value": null, "position": "7.00;331.00", "size": "217;15", "children": [{"name": null, "role": "AXStaticText", "description": null, "role_description": "text", "value": "Resize Binding", "position": "38.00;331.00", "size": "185;14", "children": []}]}, {"name": null, "role": "AXRow", "description": null, "role_description": "outline row", "value": null, "position": "7.00;346.00", "size": "217;15", "children": [{"name": null, "role": "AXStaticText", "description": null, "role_description": "text", "value": "Rich text", "position": "38.00;346.00", "size": "185;14", "children": []}]}, {"name": null, "role": "AXRow", "description": null, "role_description": "outline row", "value": null, "position": "7.00;361.00", "size": "217;15", "children": [{"name": null, "role": "AXStaticText", "description": null, "role_description": "text", "value": "SashWindows Tab Tooltips", "position": "38.00;361.00", "size": "185;14", "children": []}]}, {"name": null, "role": "AXRow", "description": null, "role_description": "outline row", "value": null, "position": "7.00;376.00", "size": "217;15", "children": [{"name": null, "role": "AXStaticText", "description": null, "role_description": "text", "value": "UML ElementType", "position": "38.00;376.00", "size": "185;14", "children": []}]}, {"name": null, "role": "AXRow", "description": null, "role_description": "outline row", "value": null, "position": "7.00;391.00", "size": "217;15", "children": [{"name": null, "role": "AXStaticText", "description": null, "role_description": "text", "value": "UML Naming Strategy", "position": "38.00;391.00", "size": "185;14", "children": []}]}, {"name": null, "role": "AXRow", "description": null, "role_description": "outline row", "value": null, "position": "7.00;406.00", "size": "217;15", "children": [{"name": null, "role": "AXStaticText", "description": null, "role_description": "text", "value": "Validation preferences", "position": "38.00;406.00", "size": "185;14", "children": []}]}, {"name": null, "role": "AXRow", "description": null, "role_description": "outline row", "value": null, "position": "7.00;421.00", "size": "217;15", "children": [{"name": null, "role": "AXGroup", "description": null, "role_description": "group", "value": null, "position": "7.00;421.00", "size": "217;15", "children": [{"name": null, "role": "AXDisclosureTriangle", "description": null, "role_description": "disclosure triangle", "value": 1, "position": "9.00;421.00", "size": "12;14", "children": []}, {"name": null, "role": "AXStaticText", "description": null, "role_description": "text", "value": "Plug-in Development", "position": "25.00;421.00", "size": "198;14", "children": []}]}]}, {"name": null, "role": "AXRow", "description": null, "role_description": "outline row", "value": null, "position": "7.00;436.00", "size": "217;15", "children": [{"name": null, "role": "AXStaticText", "description": null, "role_description": "text", "value": "API Baselines", "position": "38.00;436.00", "size": "185;14", "children": []}]}, {"name": null, "role": "AXRow", "description": null, "role_description": "outline row", "value": null, "position": "7.00;451.00", "size": "217;15", "children": [{"name": null, "role": "AXStaticText", "description": null, "role_description": "text", "value": "API Errors/Warnings", "position": "38.00;451.00", "size": "185;14", "children": []}]}, {"name": null, "role": "AXRow", "description": null, "role_description": "outline row", "value": null, "position": "7.00;466.00", "size": "217;15", "children": [{"name": null, "role": "AXStaticText", "description": null, "role_description": "text", "value": "API Use Scans", "position": "38.00;466.00", "size": "185;14", "children": []}]}, {"name": null, "role": "AXRow", "description": null, "role_description": "outline row", "value": null, "position": "7.00;481.00", "size": "217;15", "children": [{"name": null, "role": "AXStaticText", "description": null, "role_description": "text", "value": "Bnd Template Repositories", "position": "38.00;481.00", "size": "185;14", "children": []}]}, {"name": null, "role": "AXRow", "description": null, "role_description": "outline row", "value": null, "position": "7.00;496.00", "size": "217;15", "children": [{"name": null, "role": "AXStaticText", "description": null, "role_description": "text", "value": "Compilers", "position": "38.00;496.00", "size": "185;14", "children": []}]}, {"name": null, "role": "AXRow", "description": null, "role_description": "outline row", "value": null, "position": "7.00;511.00", "size": "217;15", "children": [{"name": null, "role": "AXStaticText", "description": null, "role_description": "text", "value": "DS Annotations", "position": "38.00;511.00", "size": "185;14", "children": []}]}, {"name": null, "role": "AXRow", "description": null, "role_description": "outline row", "value": null, "position": "7.00;526.00", "size": "217;15", "children": [{"name": null, "role": "AXStaticText", "description": null, "role_description": "text", "value": "Editors", "position": "38.00;526.00", "size": "185;14", "children": []}]}, {"name": null, "role": "AXRow", "description": null, "role_description": "outline row", "value": null, "position": "7.00;541.00", "size": "217;15", "children": [{"name": null, "role": "AXStaticText", "description": null, "role_description": "text", "value": "OSGi Frameworks", "position": "38.00;541.00", "size": "185;14", "children": []}]}, {"name": null, "role": "AXRow", "description": null, "role_description": "outline row", "value": null, "position": "7.00;556.00", "size": "217;15", "children": [{"name": null, "role": "AXStaticText", "description": null, "role_description": "text", "value": "Target Platform", "position": "38.00;556.00", "size": "185;14", "children": []}]}, {"name": null, "role": "AXRow", "description": null, "role_description": "outline row", "value": null, "position": "7.00;571.00", "size": "217;15", "children": [{"name": null, "role": "AXGroup", "description": null, "role_description": "group", "value": null, "position": "7.00;571.00", "size": "217;15", "children": [{"name": null, "role": "AXDisclosureTriangle", "description": null, "role_description": "disclosure triangle", "value": 1, "position": "9.00;571.00", "size": "12;14", "children": []}, {"name": null, "role": "AXStaticText", "description": null, "role_description": "text", "value": "Run/Debug", "position": "25.00;571.00", "size": "198;14", "children": []}]}]}, {"name": null, "role": "AXRow", "description": null, "role_description": "outline row", "value": null, "position": "7.00;586.00", "size": "217;15", "children": [{"name": null, "role": "AXGroup", "description": null, "role_description": "group", "value": null, "position": "7.00;586.00", "size": "217;15", "children": [{"name": null, "role": "AXDisclosureTriangle", "description": null, "role_description": "disclosure triangle", "value": 1, "position": "22.00;586.00", "size": "12;14", "children": []}, {"name": null, "role": "AXStaticText", "description": null, "role_description": "text", "value": "Console", "position": "38.00;586.00", "size": "185;14", "children": []}]}]}, {"name": null, "role": "AXRow", "description": null, "role_description": "outline row", "value": null, "position": "7.00;601.00", "size": "217;15", "children": [{"name": null, "role": "AXStaticText", "description": null, "role_description": "text", "value": "ANSI Support", "position": "51.00;601.00", "size": "172;14", "children": []}]}, {"name": null, "role": "AXRow", "description": null, "role_description": "outline row", "value": null, "position": "7.00;616.00", "size": "217;15", "children": [{"name": null, "role": "AXGroup", "description": null, "role_description": "group", "value": null, "position": "7.00;616.00", "size": "217;15", "children": [{"name": null, "role": "AXDisclosureTriangle", "description": null, "role_description": "disclosure triangle", "value": 1, "position": "22.00;616.00", "size": "12;14", "children": []}, {"name": null, "role": "AXStaticText", "description": null, "role_description": "text", "value": "Launching", "position": "38.00;616.00", "size": "185;14", "children": []}]}]}, {"name": null, "role": "AXRow", "description": null, "role_description": "outline row", "value": null, "position": "7.00;631.00", "size": "217;15", "children": [{"name": null, "role": "AXStaticText", "description": null, "role_description": "text", "value": "Default Launchers", "position": "51.00;631.00", "size": "172;14", "children": []}]}, {"name": null, "role": "AXRow", "description": null, "role_description": "outline row", "value": null, "position": "7.00;646.00", "size": "217;15", "children": [{"name": null, "role": "AXStaticText", "description": null, "role_description": "text", "value": "Launch Configurations", "position": "51.00;646.00", "size": "172;14", "children": []}]}, {"name": null, "role": "AXRow", "description": null, "role_description": "outline row", "value": null, "position": "7.00;661.00", "size": "217;15", "children": [{"name": null, "role": "AXStaticText", "description": null, "role_description": "text", "value": "Perspectives", "position": "38.00;661.00", "size": "185;14", "children": []}]}, {"name": null, "role": "AXRow", "description": null, "role_description": "outline row", "value": null, "position": "7.00;676.00", "size": "217;15", "children": [{"name": null, "role": "AXStaticText", "description": null, "role_description": "text", "value": "String Substitution", "position": "38.00;676.00", "size": "185;14", "children": []}]}, {"name": null, "role": "AXRow", "description": null, "role_description": "outline row", "value": null, "position": "7.00;691.00", "size": "217;15", "children": [{"name": null, "role": "AXStaticText", "description": null, "role_description": "text", "value": "View Management", "position": "38.00;691.00", "size": "185;14", "children": []}]}, {"name": null, "role": "AXRow", "description": null, "role_description": "outline row", "value": null, "position": "7.00;706.00", "size": "217;15", "children": [{"name": null, "role": "AXGroup", "description": null, "role_description": "group", "value": null, "position": "7.00;706.00", "size": "217;15", "children": [{"name": null, "role": "AXDisclosureTriangle", "description": null, "role_description": "disclosure triangle", "value": 1, "position": "9.00;706.00", "size": "12;14", "children": []}, {"name": null, "role": "AXStaticText", "description": null, "role_description": "text", "value": "Version Control (Team)", "position": "25.00;706.00", "size": "198;14", "children": []}]}]}, {"name": null, "role": "AXRow", "description": null, "role_description": "outline row", "value": null, "position": "7.00;721.00", "size": "217;15", "children": [{"name": null, "role": "AXStaticText", "description": null, "role_description": "text", "value": "File Content", "position": "38.00;721.00", "size": "185;14", "children": []}]}, {"name": null, "role": "AXRow", "description": null, "role_description": "outline row", "value": null, "position": "7.00;736.00", "size": "217;15", "children": [{"name": null, "role": "AXGroup", "description": null, "role_description": "group", "value": null, "position": "7.00;736.00", "size": "217;15", "children": [{"name": null, "role": "AXDisclosureTriangle", "description": null, "role_description": "disclosure triangle", "value": 1, "position": "22.00;736.00", "size": "12;14", "children": []}, {"name": null, "role": "AXStaticText", "description": null, "role_description": "text", "value": "Git", "position": "38.00;736.00", "size": "185;14", "children": []}]}]}, {"name": null, "role": "AXRow", "description": null, "role_description": "outline row", "value": null, "position": "7.00;751.00", "size": "217;15", "children": [{"name": null, "role": "AXStaticText", "description": null, "role_description": "text", "value": "Committing", "position": "51.00;751.00", "size": "172;14", "children": []}]}, {"name": null, "role": "AXRow", "description": null, "role_description": "outline row", "value": null, "position": "7.00;766.00", "size": "217;15", "children": [{"name": null, "role": "AXStaticText", "description": null, "role_description": "text", "value": "Configuration", "position": "51.00;766.00", "size": "172;14", "children": []}]}, {"name": null, "role": "AXRow", "description": null, "role_description": "outline row", "value": null, "position": "7.00;781.00", "size": "217;15", "children": [{"name": null, "role": "AXStaticText", "description": null, "role_description": "text", "value": "Confirmations and Warnings", "position": "51.00;781.00", "size": "172;14", "children": []}]}, {"name": null, "role": "AXRow", "description": null, "role_description": "outline row", "value": null, "position": "7.00;796.00", "size": "217;15", "children": [{"name": null, "role": "AXStaticText", "description": null, "role_description": "text", "value": "Date Format", "position": "51.00;796.00", "size": "172;14", "children": []}]}, {"name": null, "role": "AXRow", "description": null, "role_description": "outline row", "value": null, "position": "7.00;811.00", "size": "217;15", "children": [{"name": null, "role": "AXStaticText", "description": null, "role_description": "text", "value": "Diff/Merge", "position": "51.00;811.00", "size": "172;14", "children": []}]}, {"name": null, "role": "AXRow", "description": null, "role_description": "outline row", "value": null, "position": "7.00;826.00", "size": "217;15", "children": [{"name": null, "role": "AXGroup", "description": null, "role_description": "group", "value": null, "position": "7.00;826.00", "size": "217;15", "children": [{"name": null, "role": "AXDisclosureTriangle", "description": null, "role_description": "disclosure triangle", "value": 1, "position": "35.00;826.00", "size": "12;14", "children": []}, {"name": null, "role": "AXStaticText", "description": null, "role_description": "text", "value": "History", "position": "51.00;826.00", "size": "172;14", "children": []}]}]}, {"name": null, "role": "AXRow", "description": null, "role_description": "outline row", "value": null, "position": "7.00;841.00", "size": "217;15", "children": [{"name": null, "role": "AXStaticText", "description": null, "role_description": "text", "value": "Columns", "position": "64.00;841.00", "size": "159;14", "children": []}]}, {"name": null, "role": "AXRow", "description": null, "role_description": "outline row", "value": null, "position": "7.00;856.00", "size": "217;15", "children": [{"name": null, "role": "AXStaticText", "description": null, "role_description": "text", "value": "Label Decorations", "position": "51.00;856.00", "size": "172;14", "children": []}]}, {"name": null, "role": "AXRow", "description": null, "role_description": "outline row", "value": null, "position": "7.00;871.00", "size": "217;15", "children": [{"name": null, "role": "AXStaticText", "description": null, "role_description": "text", "value": "Projects", "position": "51.00;871.00", "size": "172;14", "children": []}]}, {"name": null, "role": "AXRow", "description": null, "role_description": "outline row", "value": null, "position": "7.00;886.00", "size": "217;15", "children": [{"name": null, "role": "AXStaticText", "description": null, "role_description": "text", "value": "Servers", "position": "51.00;886.00", "size": "172;14", "children": []}]}, {"name": null, "role": "AXRow", "description": null, "role_description": "outline row", "value": null, "position": "7.00;901.00", "size": "217;15", "children": [{"name": null, "role": "AXStaticText", "description": null, "role_description": "text", "value": "Staging View", "position": "51.00;901.00", "size": "172;14", "children": []}]}, {"name": null, "role": "AXRow", "description": null, "role_description": "outline row", "value": null, "position": "7.00;916.00", "size": "217;15", "children": [{"name": null, "role": "AXStaticText", "description": null, "role_description": "text", "value": "Synchronize", "position": "51.00;916.00", "size": "172;14", "children": []}]}, {"name": null, "role": "AXRow", "description": null, "role_description": "outline row", "value": null, "position": "7.00;931.00", "size": "217;15", "children": [{"name": null, "role": "AXStaticText", "description": null, "role_description": "text", "value": "Window Cache", "position": "51.00;931.00", "size": "172;14", "children": []}]}, {"name": null, "role": "AXRow", "description": null, "role_description": "outline row", "value": null, "position": "7.00;946.00", "size": "217;15", "children": [{"name": null, "role": "AXStaticText", "description": null, "role_description": "text", "value": "Ignored Resources", "position": "38.00;946.00", "size": "185;14", "children": []}]}, {"name": null, "role": "AXRow", "description": null, "role_description": "outline row", "value": null, "position": "7.00;961.00", "size": "217;15", "children": [{"name": null, "role": "AXStaticText", "description": null, "role_description": "text", "value": "Models", "position": "38.00;961.00", "size": "185;14", "children": []}]}, {"name": null, "role": "AXColumn", "description": null, "role_description": "column", "value": null, "position": "7.00;-914.00", "size": "217;1890", "children": []}]}, {"name": null, "role": "AXScrollBar", "description": null, "role_description": "scroll bar", "value": 0.0, "position": "7.00;945.00", "size": "166;16", "children": [{"name": null, "role": "AXValueIndicator", "description": null, "role_description": "value indicator", "value": 0.0, "position": "8.00;949.00", "size": "125;12", "children": []}, {"name": null, "role": "AXButton", "description": null, "role_description": "increment arrow button", "value": null, "position": "7.00;945.00", "size": "0;0", "children": []}, {"name": null, "role": "AXButton", "description": null, "role_description": "decrement arrow button", "value": null, "position": "7.00;945.00", "size": "0;0", "children": []}, {"name": null, "role": "AXButton", "description": null, "role_description": "increment page button", "value": null, "position": "133.50;949.00", "size": "40;12", "children": []}, {"name": null, "role": "AXButton", "description": null, "role_description": "decrement page button", "value": null, "position": "7.00;949.00", "size": "1;12", "children": []}]}, {"name": null, "role": "AXScrollBar", "description": null, "role_description": "scroll bar", "value": 0.9848178137651822, "position": "157.00;59.00", "size": "16;902", "children": [{"name": null, "role": "AXValueIndicator", "description": null, "role_description": "value indicator", "value": 0.9848178137651822, "position": "161.00;523.00", "size": "12;430", "children": []}, {"name": null, "role": "AXButton", "description": null, "role_description": "increment arrow button", "value": null, "position": "157.00;59.00", "size": "0;0", "children": []}, {"name": null, "role": "AXButton", "description": null, "role_description": "decrement arrow button", "value": null, "position": "157.00;59.00", "size": "0;0", "children": []}, {"name": null, "role": "AXButton", "description": null, "role_description": "increment page button", "value": null, "position": "161.00;953.00", "size": "12;8", "children": []}, {"name": null, "role": "AXButton", "description": null, "role_description": "decrement page button", "value": null, "position": "161.00;59.00", "size": "12;464", "children": []}]}]}, {"name": "type_filter_text", "role": "AXTextField", "description": null, "role_description": "search text field", "value": "", "position": "7.00;35.00", "size": "166;19", "children": []}, {"name": null, "role": "AXButton", "description": null, "role_description": "close button", "value": null, "position": "7.00;6.00", "size": "14;16", "children": []}, {"name": null, "role": "AXButton", "description": null, "role_description": "zoom button", "value": null, "position": "47.00;6.00", "size": "14;16", "children": [{"name": null, "role": "AXGroup", "description": null, "role_description": "group", "value": null, "position": "47.00;6.00", "size": "14;16", "children": [{"name": null, "role": "AXGroup", "description": null, "role_description": "group", "value": null, "position": "47.00;6.00", "size": "14;16", "children": []}]}]}, {"name": null, "role": "AXButton", "description": null, "role_description": "minimize button", "value": null, "position": "27.00;6.00", "size": "14;16", "children": []}, {"name": null, "role": "AXStaticText", "description": null, "role_description": "text", "value": "Preferences", "position": "558.00;5.00", "size": "83;16", "children": []}]}